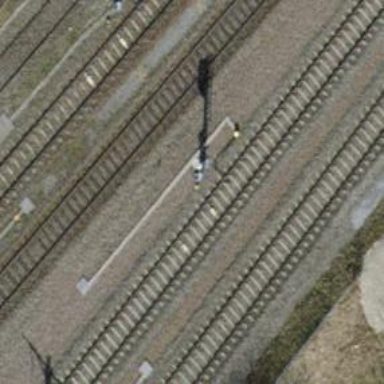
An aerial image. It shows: Railway signal.